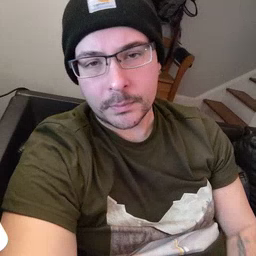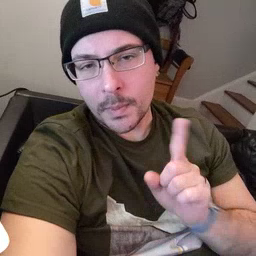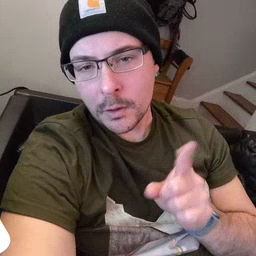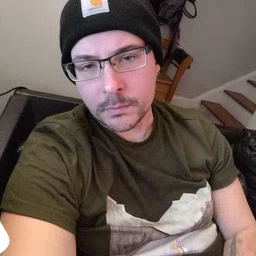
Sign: there